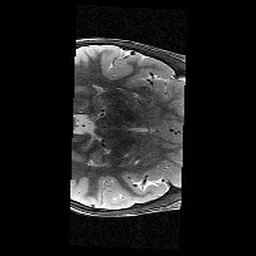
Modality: T2w
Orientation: axial
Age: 11
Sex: male
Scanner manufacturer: siemens
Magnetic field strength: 3 T
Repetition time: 9.23 s
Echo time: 0.067 s